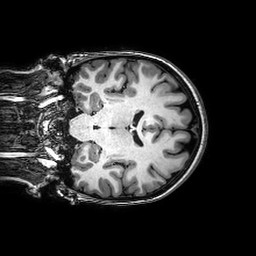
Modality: T1w
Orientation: coronal
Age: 27
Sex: female
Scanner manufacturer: philips
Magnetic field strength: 3 T
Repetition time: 0.00817 s
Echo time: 0.00375 s